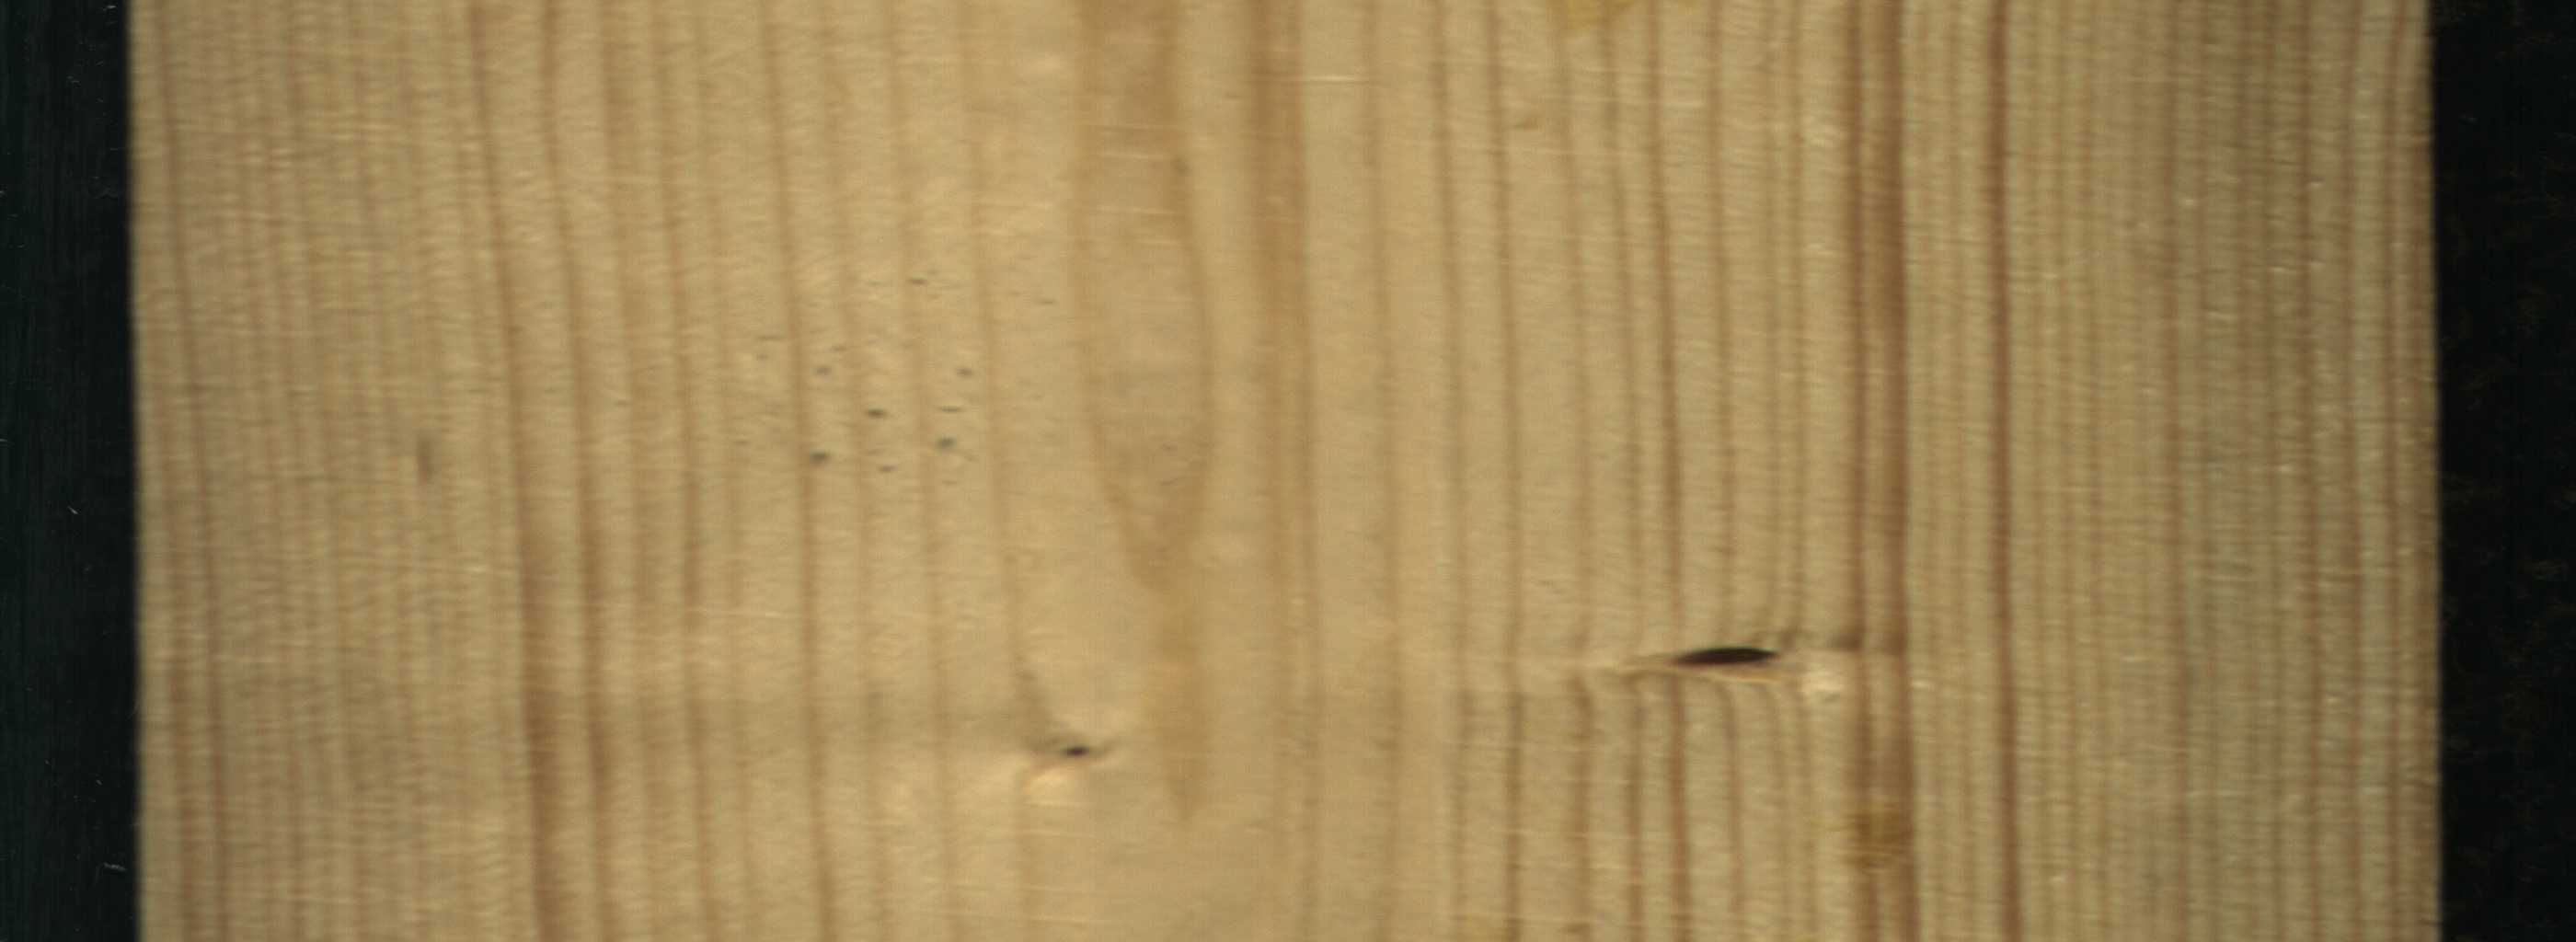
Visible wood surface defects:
Dead_Knot
Live_Knot